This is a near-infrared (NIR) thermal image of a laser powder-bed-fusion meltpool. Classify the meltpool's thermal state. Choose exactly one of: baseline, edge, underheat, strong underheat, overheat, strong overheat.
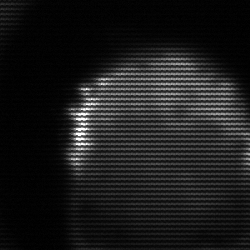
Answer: edge